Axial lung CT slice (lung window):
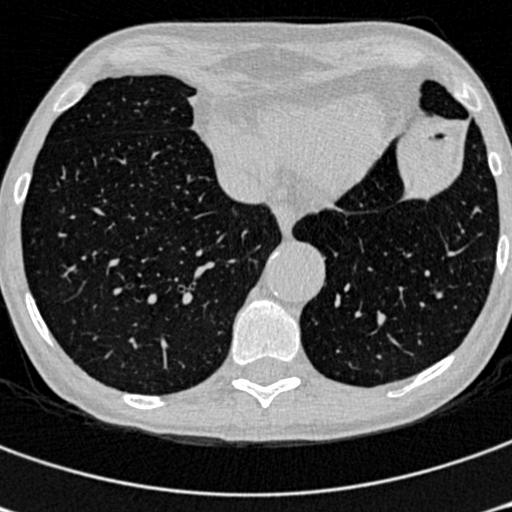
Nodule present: no